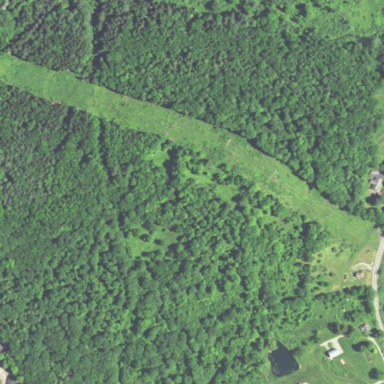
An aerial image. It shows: Nature reserve surrounded by woodland.